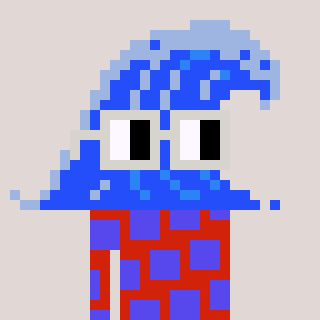
a pixel art character with square light gray glasses, a wave-shaped head and a red-colored body on a warm background